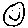
Label: smiley face